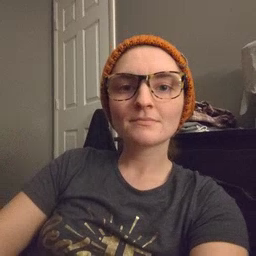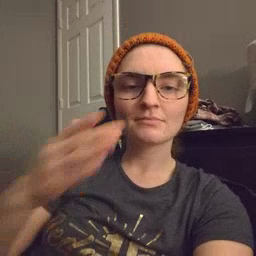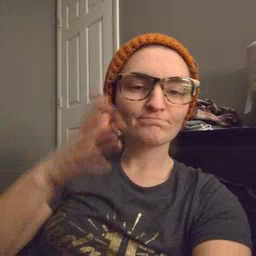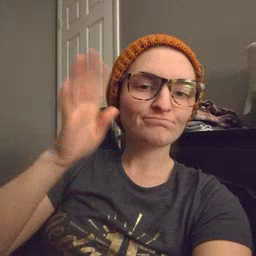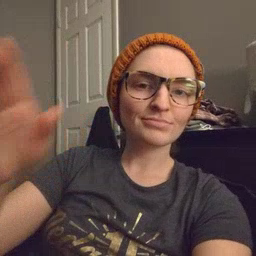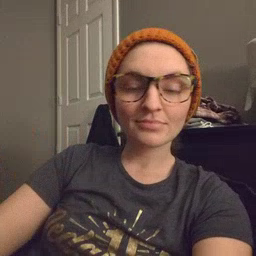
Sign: pretend